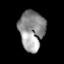
Tissue: lung
Cell type: Endothelial cells
Senescence score: 0.5538
Nuclear area (px): 987
Mean DAPI intensity: 146.359